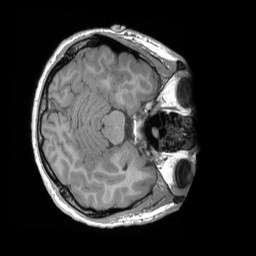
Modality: T1w
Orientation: axial
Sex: male
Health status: ill
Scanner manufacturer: siemens
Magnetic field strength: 3 T
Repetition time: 1.66 s
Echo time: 0.00254 s